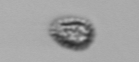
Label: Pseudochattonella_farcimen